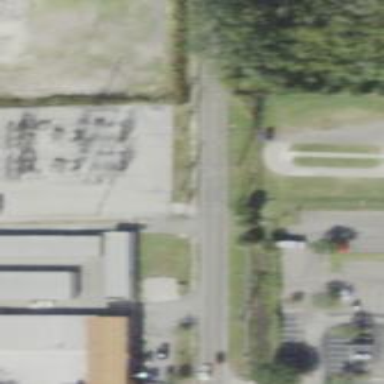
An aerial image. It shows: Outdoor distribution power substation.